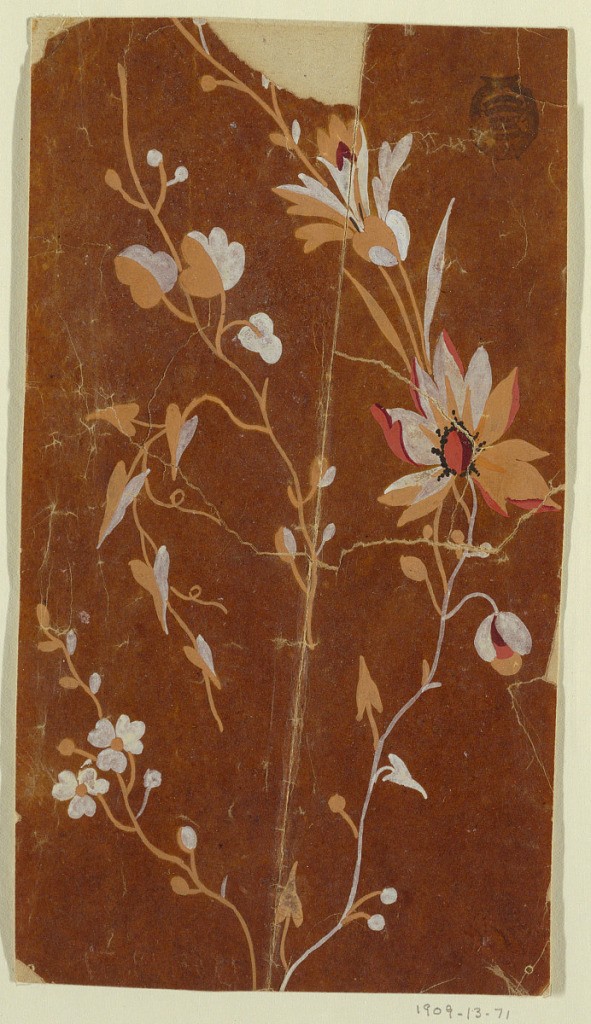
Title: Design for a Woven Fabric, Fragment
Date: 1815-1840
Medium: White, red, and black gouache on oily tracing paper, mounted
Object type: Drawing
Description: Two flower boughs beside a rising undulated flower stem.